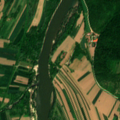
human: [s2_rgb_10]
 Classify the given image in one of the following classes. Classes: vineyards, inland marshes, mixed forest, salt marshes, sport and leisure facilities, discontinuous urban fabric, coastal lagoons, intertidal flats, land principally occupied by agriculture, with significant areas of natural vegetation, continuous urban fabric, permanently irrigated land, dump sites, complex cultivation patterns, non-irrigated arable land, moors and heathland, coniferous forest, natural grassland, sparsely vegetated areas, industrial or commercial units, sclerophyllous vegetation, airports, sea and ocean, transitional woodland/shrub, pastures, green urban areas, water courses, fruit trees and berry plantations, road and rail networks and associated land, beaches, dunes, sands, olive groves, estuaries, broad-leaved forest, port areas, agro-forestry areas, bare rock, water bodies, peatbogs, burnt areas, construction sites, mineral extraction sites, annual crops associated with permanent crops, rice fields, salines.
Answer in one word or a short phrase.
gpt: complex cultivation patterns, land principally occupied by agriculture, with significant areas of natural vegetation, broad-leaved forest, transitional woodland/shrub, water courses